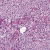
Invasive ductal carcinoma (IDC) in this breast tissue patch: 1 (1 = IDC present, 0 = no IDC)